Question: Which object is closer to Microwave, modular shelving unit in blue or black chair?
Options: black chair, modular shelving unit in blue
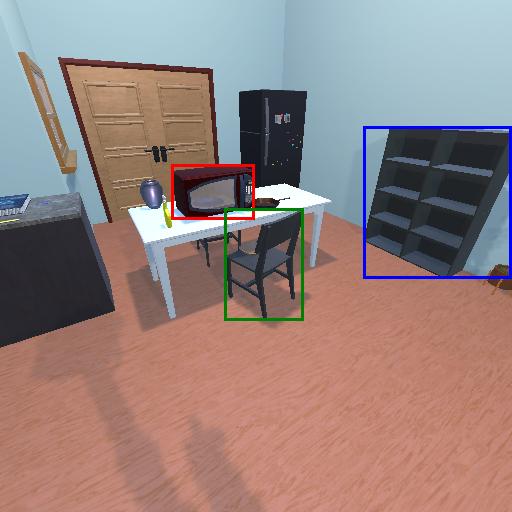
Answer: black chair